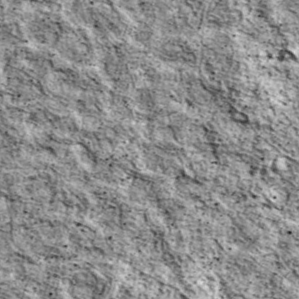
Label: non_frost